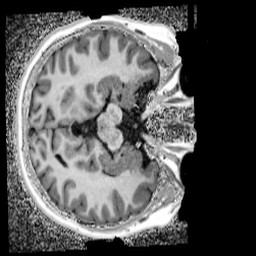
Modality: UNIT1_denoised
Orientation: axial
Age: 12
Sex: female
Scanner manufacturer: siemens
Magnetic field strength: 3 T
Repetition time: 4 s
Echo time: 0.00299 s